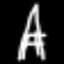
Label: The Eiffel Tower